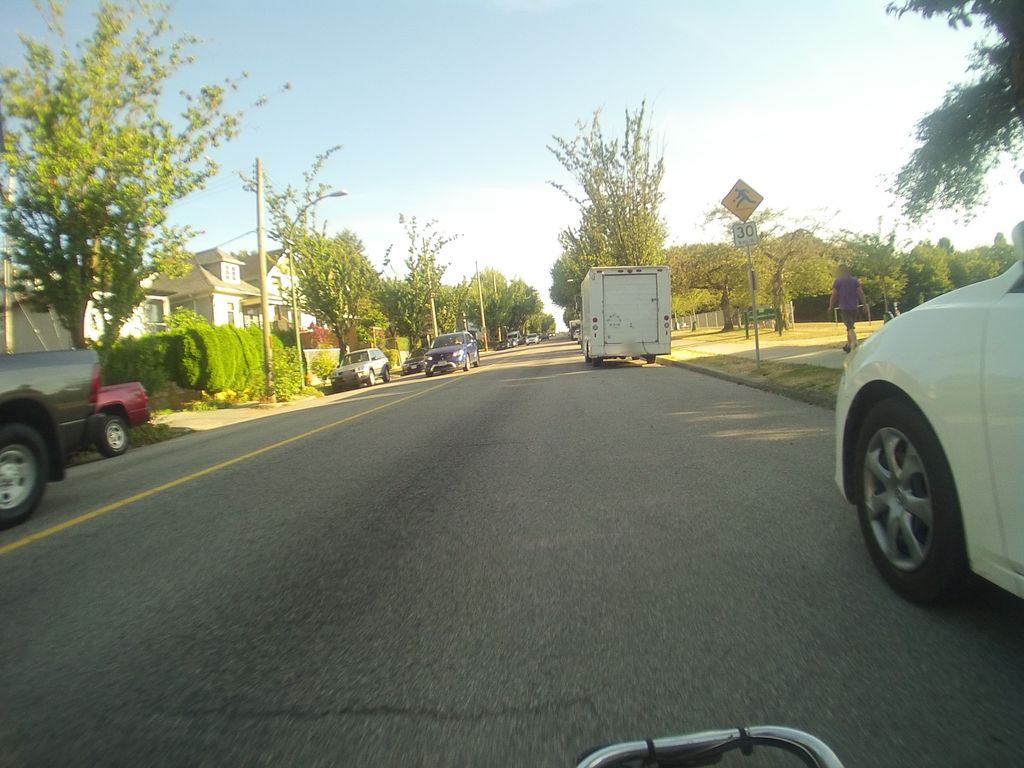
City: vancouver